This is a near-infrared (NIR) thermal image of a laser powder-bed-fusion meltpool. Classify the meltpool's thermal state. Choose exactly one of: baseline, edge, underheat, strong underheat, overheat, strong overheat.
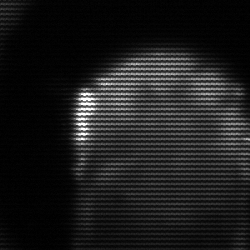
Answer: edge